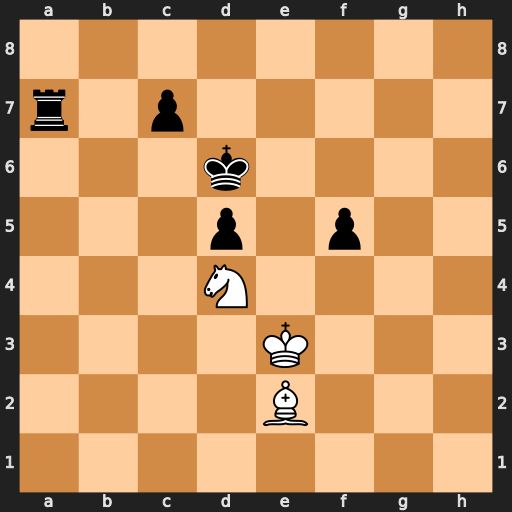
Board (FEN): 8/r1p5/3k4/3p1p2/3N4/4K3/4B3/8
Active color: w
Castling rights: -
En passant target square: -
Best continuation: Nb5+ Ke5 Nxa7